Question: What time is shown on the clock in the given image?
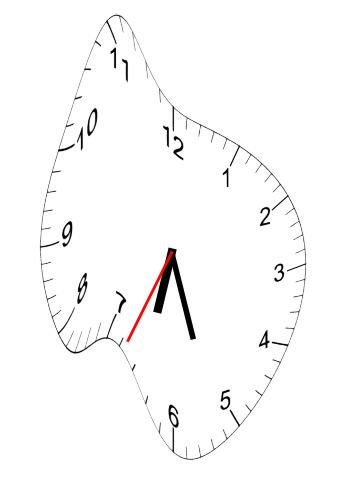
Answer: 06:26:34